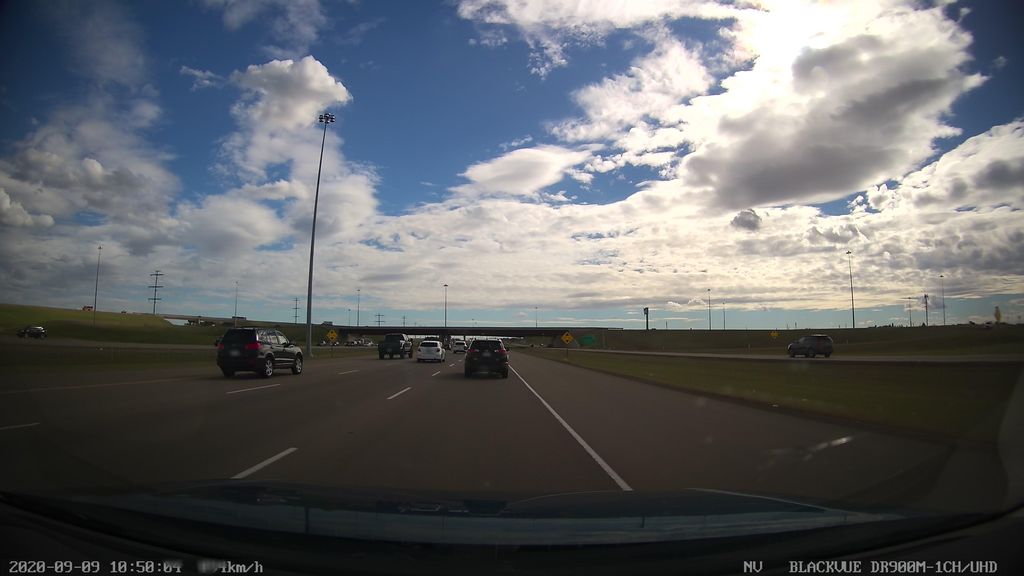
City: edmonton